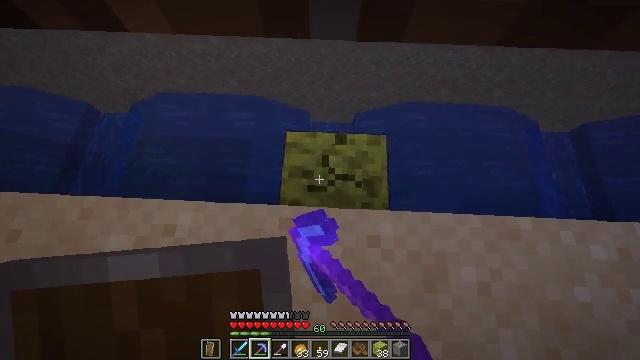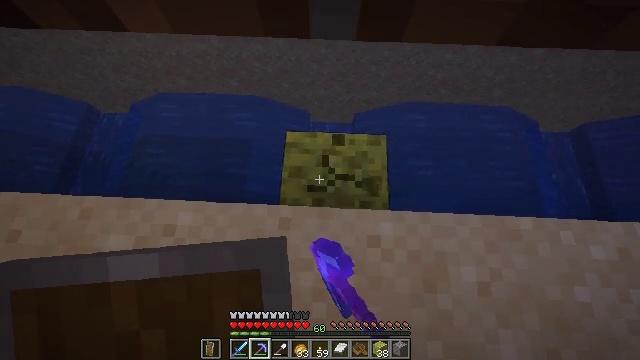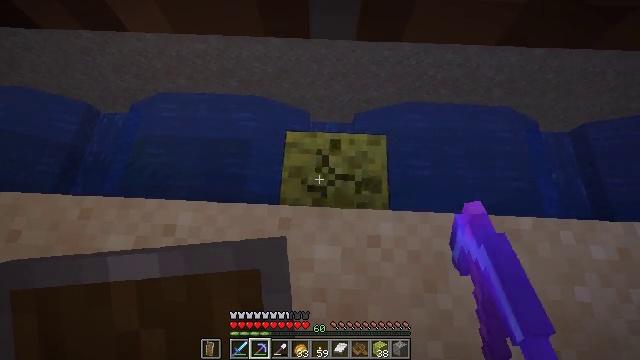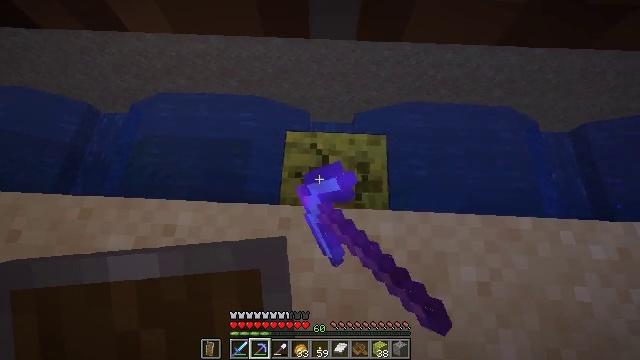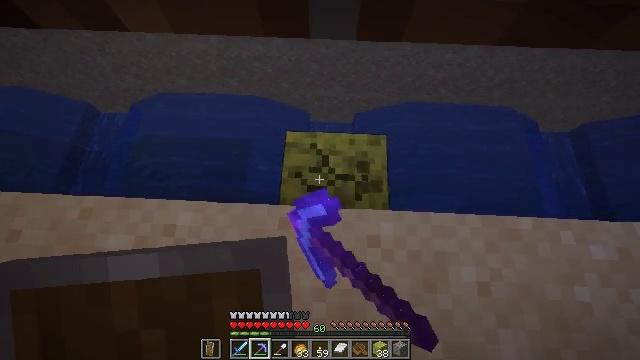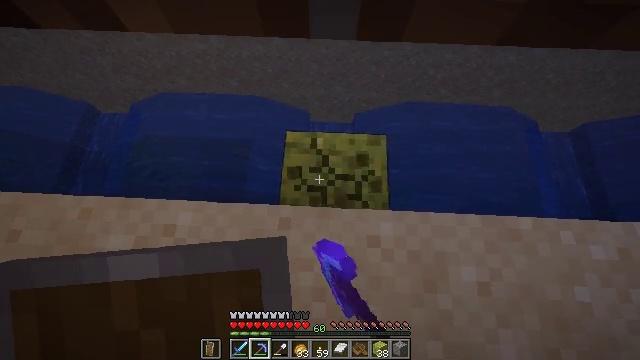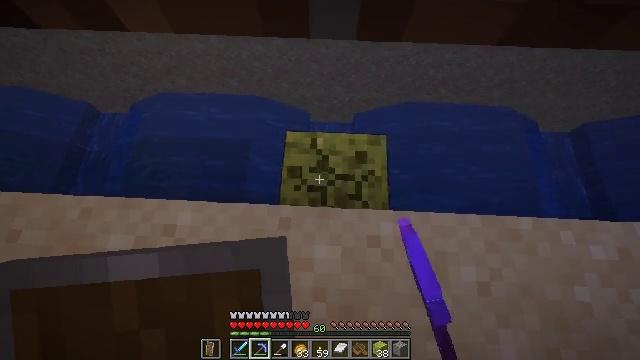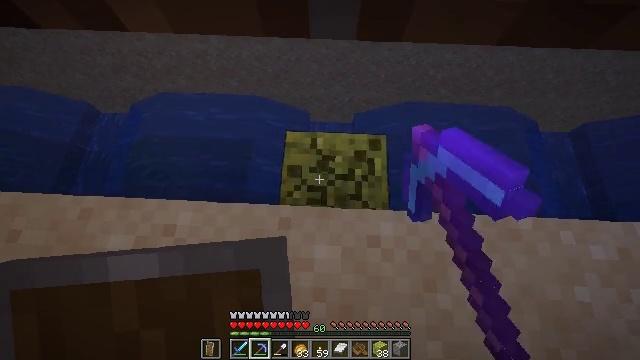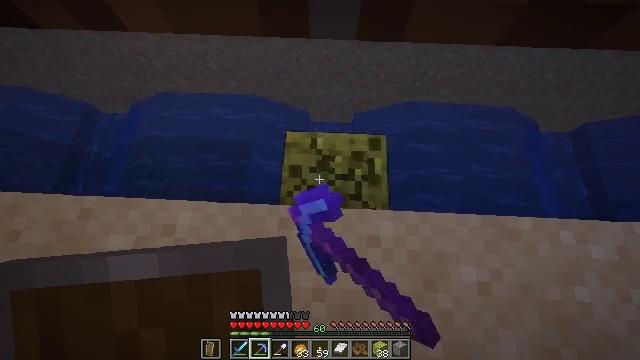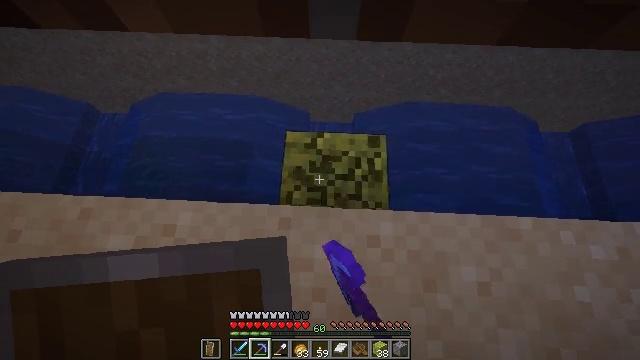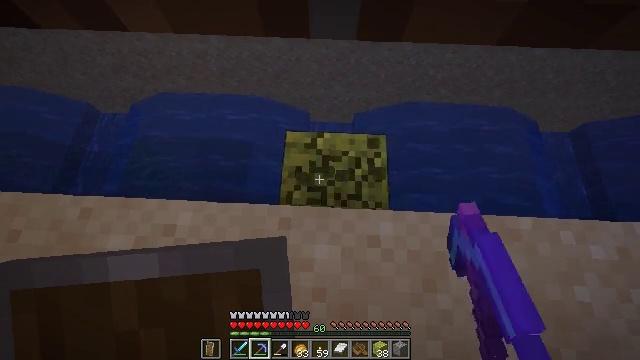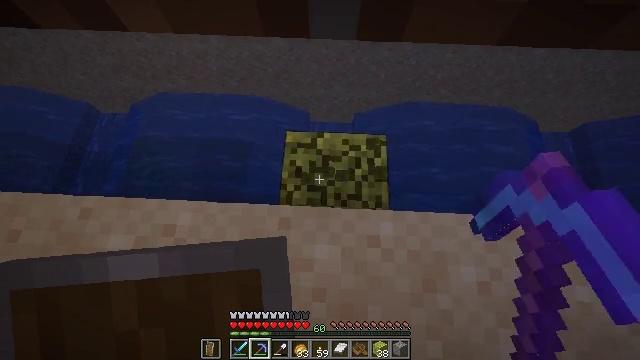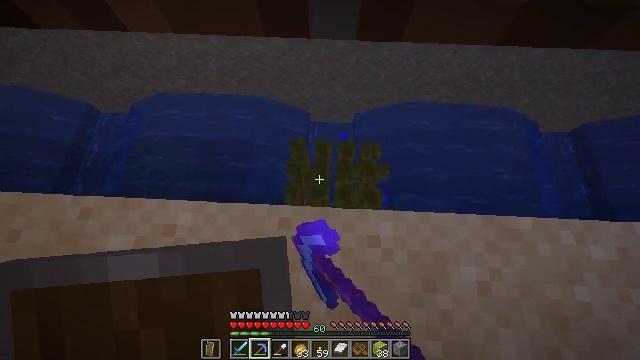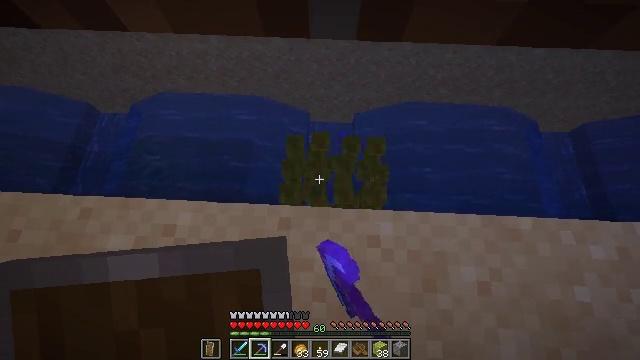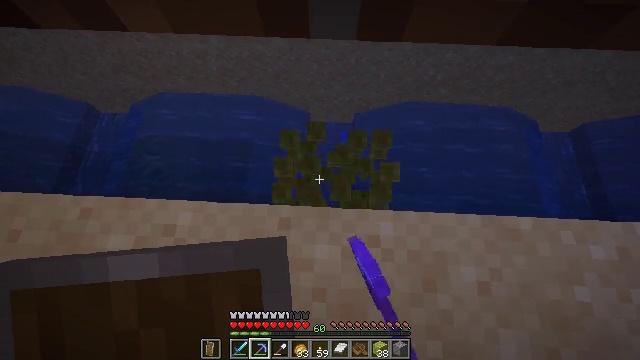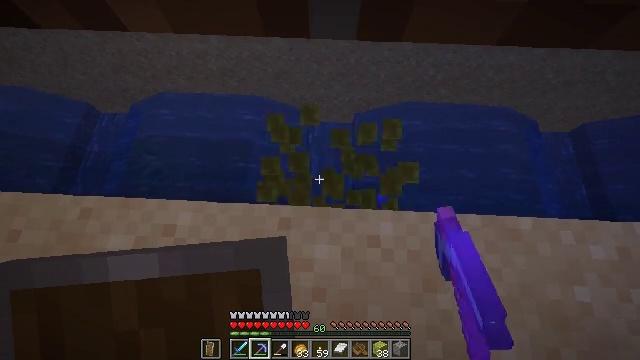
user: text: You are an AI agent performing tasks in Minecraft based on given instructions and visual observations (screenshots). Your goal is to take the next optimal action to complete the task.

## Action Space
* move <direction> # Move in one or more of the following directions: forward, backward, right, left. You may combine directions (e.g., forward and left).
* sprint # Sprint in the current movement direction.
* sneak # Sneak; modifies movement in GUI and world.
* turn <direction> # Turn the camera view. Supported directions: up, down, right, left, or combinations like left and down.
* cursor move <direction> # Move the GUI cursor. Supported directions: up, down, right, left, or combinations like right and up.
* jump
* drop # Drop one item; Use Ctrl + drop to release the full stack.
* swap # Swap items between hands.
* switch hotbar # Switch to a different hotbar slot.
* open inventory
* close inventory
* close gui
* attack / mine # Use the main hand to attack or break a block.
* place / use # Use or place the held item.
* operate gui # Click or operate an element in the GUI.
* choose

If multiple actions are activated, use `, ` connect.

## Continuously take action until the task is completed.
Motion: motion action
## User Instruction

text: Gather a wet sponge from the ocean.
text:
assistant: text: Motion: sneak, attack / mine
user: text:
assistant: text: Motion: sneak, attack / mine
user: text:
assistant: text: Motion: sneak, attack / mine
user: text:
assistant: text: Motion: sneak, attack / mine
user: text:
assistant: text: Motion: sneak, attack / mine
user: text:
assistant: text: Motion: sneak, attack / mine
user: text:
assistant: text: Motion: sneak, attack / mine
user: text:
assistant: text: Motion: sneak, attack / mine
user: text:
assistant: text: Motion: sneak, attack / mine
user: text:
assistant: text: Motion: sneak, attack / mine
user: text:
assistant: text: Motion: sneak, attack / mine
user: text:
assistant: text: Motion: sneak, attack / mine
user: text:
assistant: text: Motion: sneak, attack / mine
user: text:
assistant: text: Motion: sneak, attack / mine
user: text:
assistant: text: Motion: sneak, attack / mine
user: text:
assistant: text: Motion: sneak, attack / mine
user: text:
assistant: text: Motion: sneak, attack / mine
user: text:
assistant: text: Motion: sneak, attack / mine
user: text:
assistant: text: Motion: sneak, attack / mine
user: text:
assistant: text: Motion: sneak, attack / mine
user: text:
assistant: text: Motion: sneak, turn right and up
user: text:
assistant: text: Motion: turn right and up
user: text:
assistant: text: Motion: turn right and up
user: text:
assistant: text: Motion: turn right and up
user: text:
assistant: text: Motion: turn right and up
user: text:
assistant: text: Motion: turn right and up
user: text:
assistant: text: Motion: turn right and up
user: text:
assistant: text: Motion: turn right
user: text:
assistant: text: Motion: no_op
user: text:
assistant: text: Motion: no_op